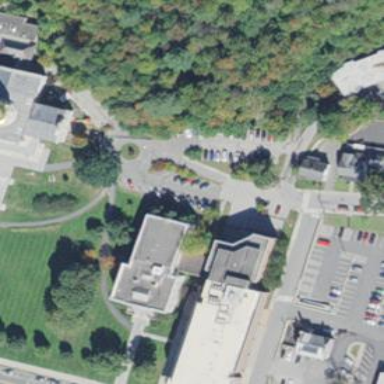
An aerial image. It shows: Public building.